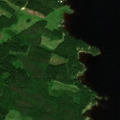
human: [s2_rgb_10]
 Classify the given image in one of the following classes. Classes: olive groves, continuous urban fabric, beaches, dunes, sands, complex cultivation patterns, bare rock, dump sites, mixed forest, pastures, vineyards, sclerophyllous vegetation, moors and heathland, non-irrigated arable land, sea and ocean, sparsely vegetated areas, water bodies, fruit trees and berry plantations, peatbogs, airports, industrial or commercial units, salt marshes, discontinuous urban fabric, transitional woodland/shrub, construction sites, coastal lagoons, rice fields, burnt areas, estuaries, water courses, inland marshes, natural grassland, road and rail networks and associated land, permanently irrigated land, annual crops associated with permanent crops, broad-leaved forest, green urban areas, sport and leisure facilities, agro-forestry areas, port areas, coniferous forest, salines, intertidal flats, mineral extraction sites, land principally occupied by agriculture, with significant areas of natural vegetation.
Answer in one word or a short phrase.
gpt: coniferous forest, water bodies